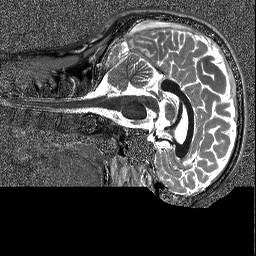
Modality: T1map
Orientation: sagittal
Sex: male